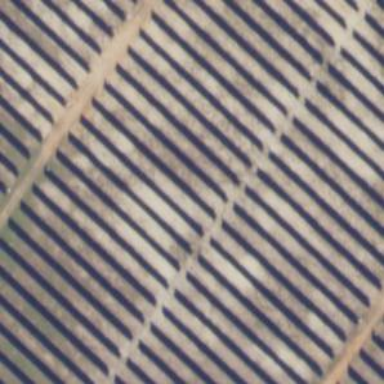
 consisting of solar photovoltaic panels."